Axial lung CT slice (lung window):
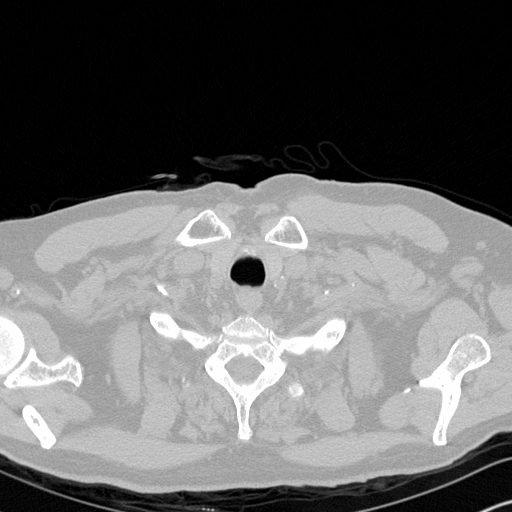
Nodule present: no